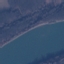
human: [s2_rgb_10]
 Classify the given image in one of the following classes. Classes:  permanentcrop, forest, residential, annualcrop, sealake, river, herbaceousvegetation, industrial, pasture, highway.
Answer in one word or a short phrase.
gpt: River